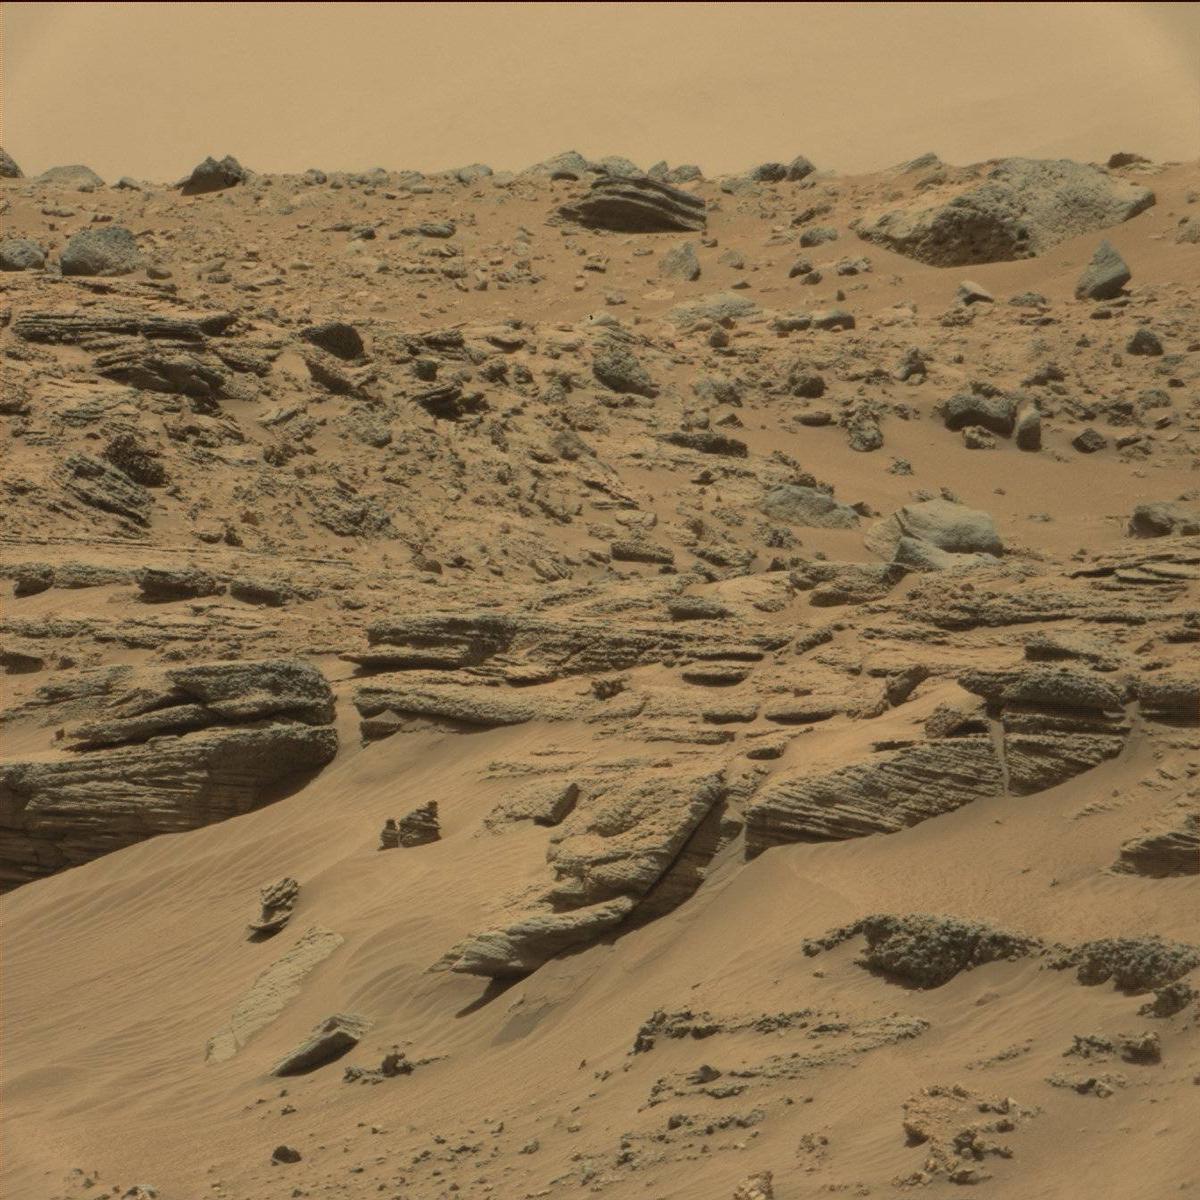
Terrain classes present: Bedrock, Ridge, Sand / Soil